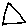
Label: triangle